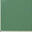
Piece: xx